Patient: sex M, age 83
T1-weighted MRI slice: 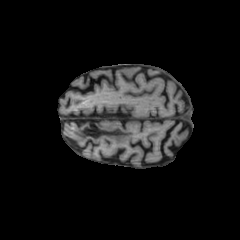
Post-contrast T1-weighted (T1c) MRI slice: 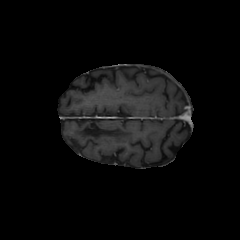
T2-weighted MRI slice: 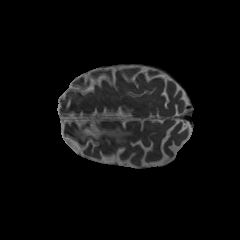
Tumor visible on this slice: no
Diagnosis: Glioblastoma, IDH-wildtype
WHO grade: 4